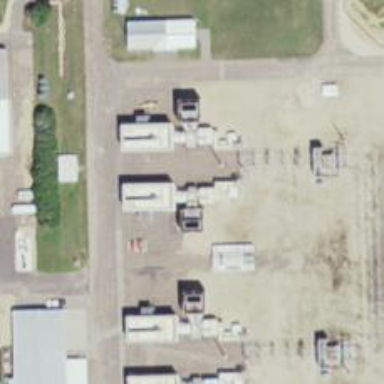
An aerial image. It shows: Generator powered by gas turbine. The generator's source of power is combination of oil and gas.